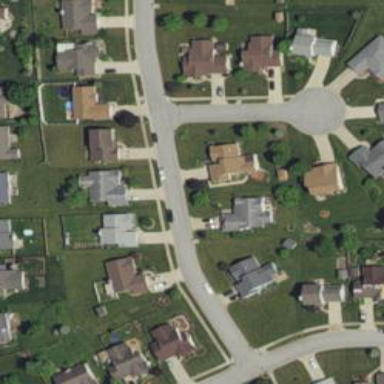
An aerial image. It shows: Residential road with separate sidewalk.